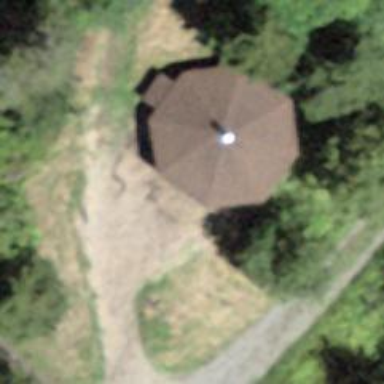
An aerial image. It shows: Picnic shelter provides comfortable rest area.